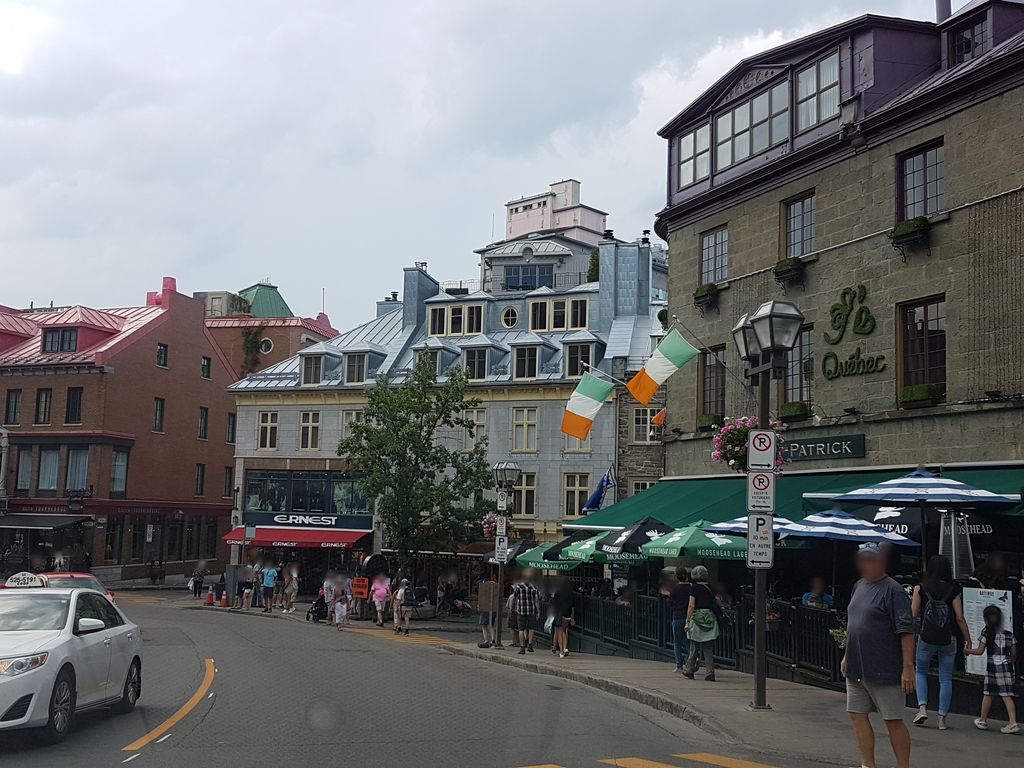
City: quebec_city